Question: I have a 'JPanel' in which I draw triangles via the method 'drawPolygon'. My Goal is to rotate the graphics around the X axis. I know that there is a method called rotate, but this method rotates only around the Z axis.
How can I rotate a graphic in a 'JPanel' around the X axis?
<URL>

If the Graphics 2D library does not have the functionality to do this kind of rotation, please tell me how can I archive my goal otherwise. I don't mind switching to another GUI type like Java-fx or canvas. (But stay in Java)
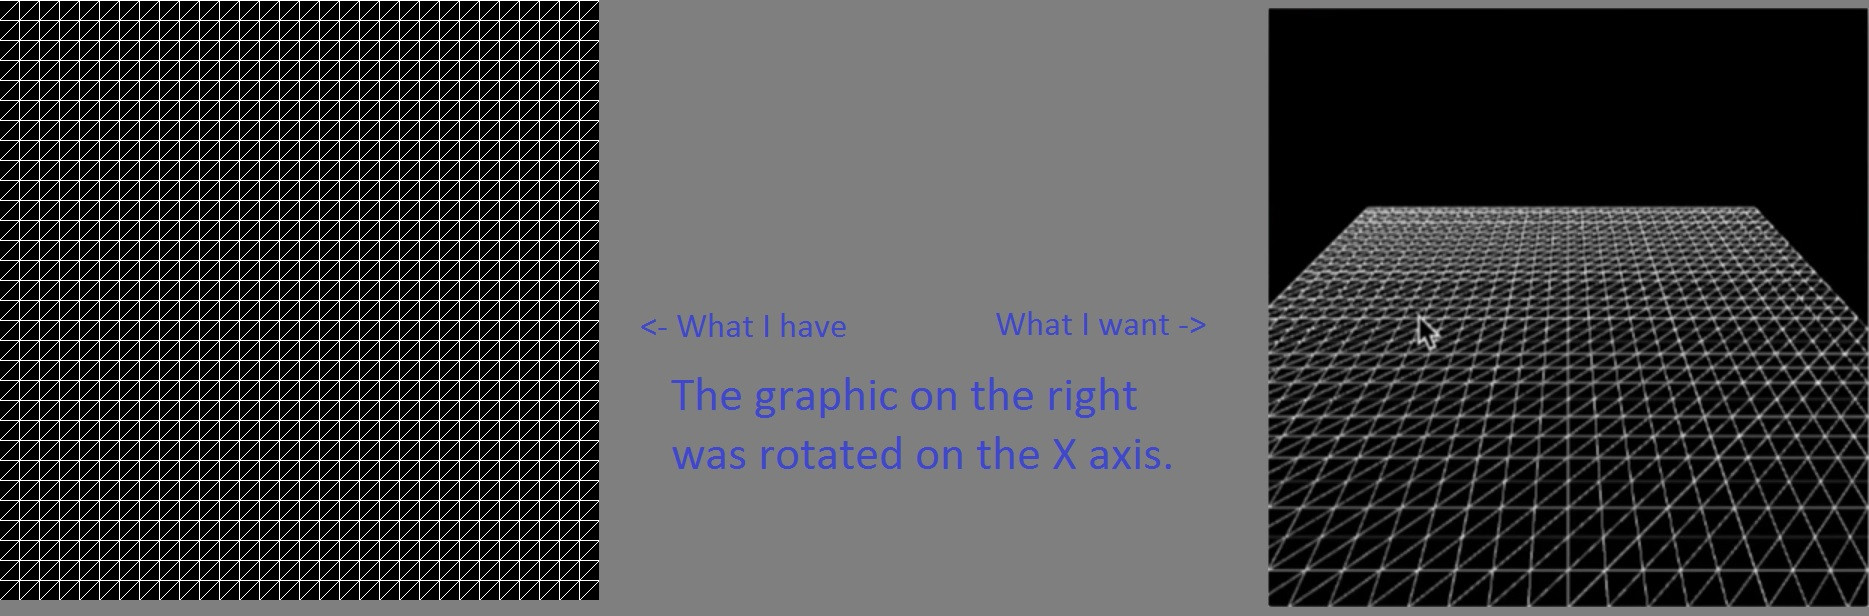
Answer: Java 2D provides <URL>.